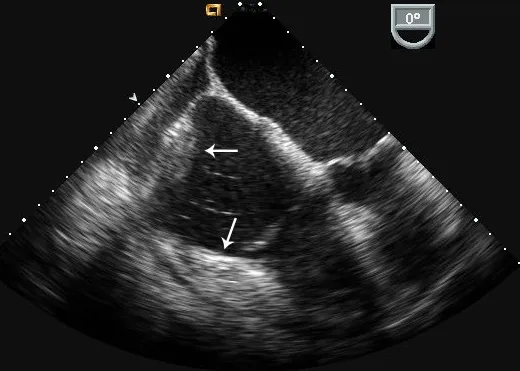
Transesophageal echocardiogram (midesophageal view) with echodensities in the right atrial free wall, right ventricular free wall and atrioventricular groove (arrows).
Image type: radiology (ultrasound)